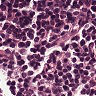
Metastatic tissue present: no